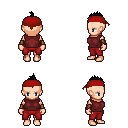
a pixel art fantasy rpg character, female body template, human, light skin, maroon sleeveless shirt, red pants, black mohawk hairstyle, red bandana, leather bracers, four views (front, back, left, right), 2x2 character sprite sheet, small pixel art, hard edges, no anti-aliasing